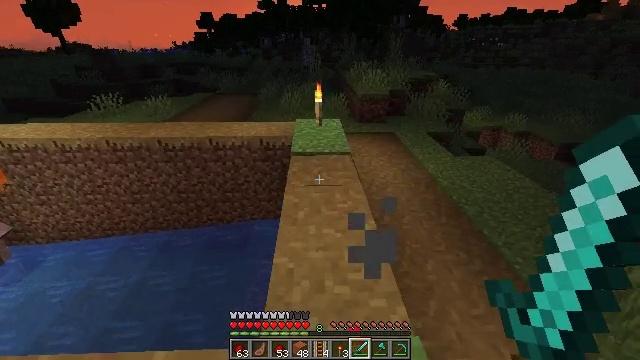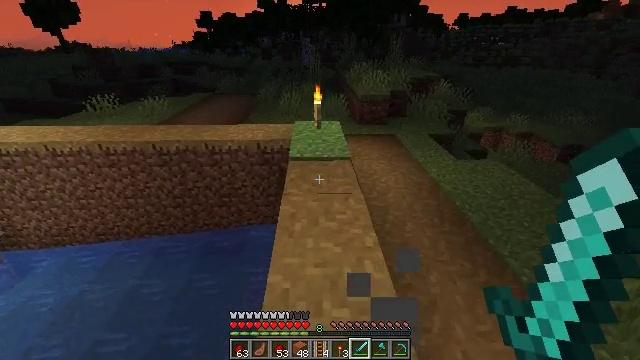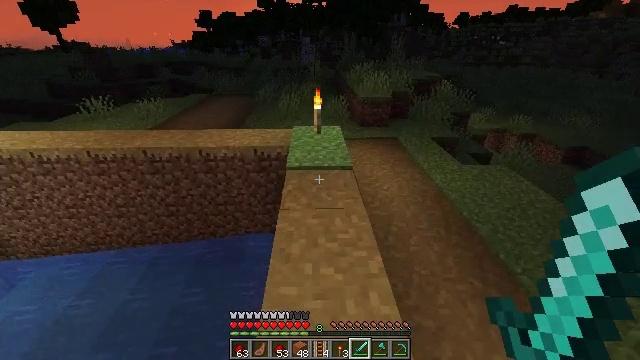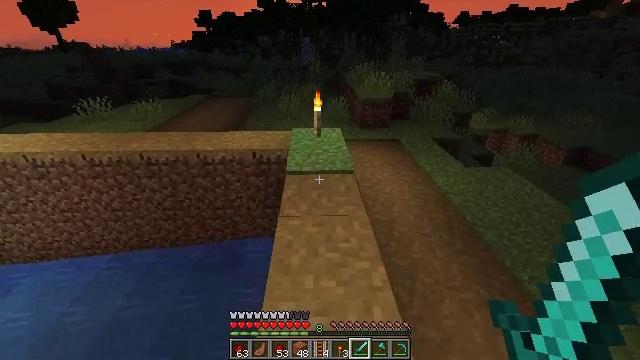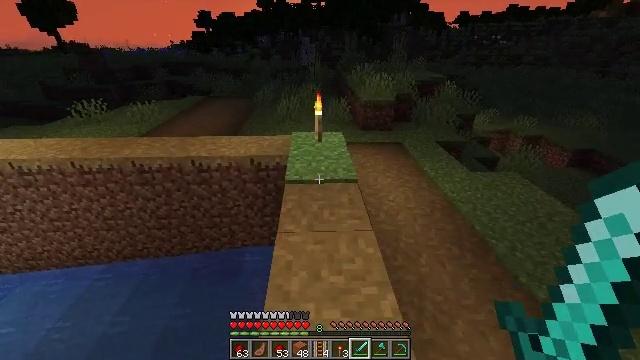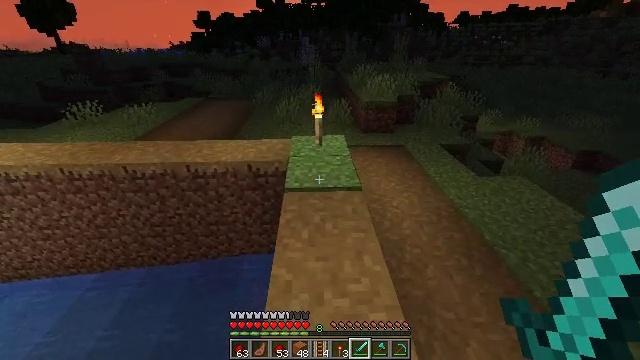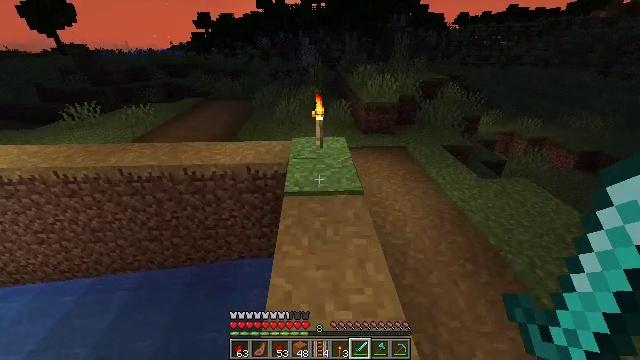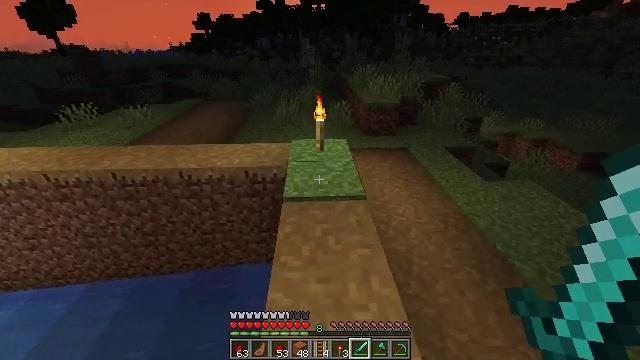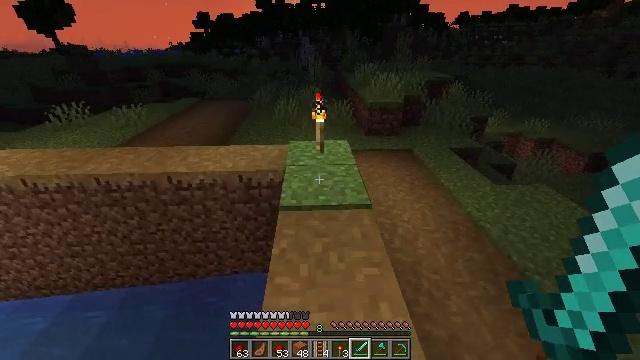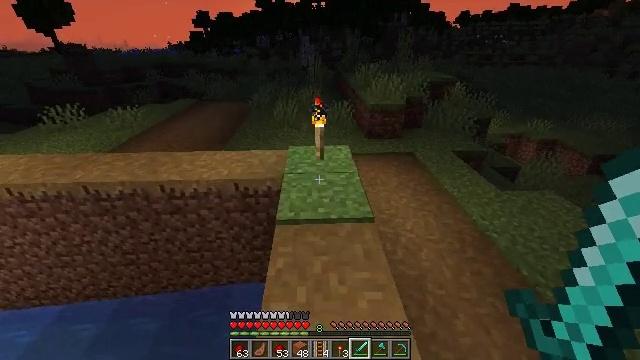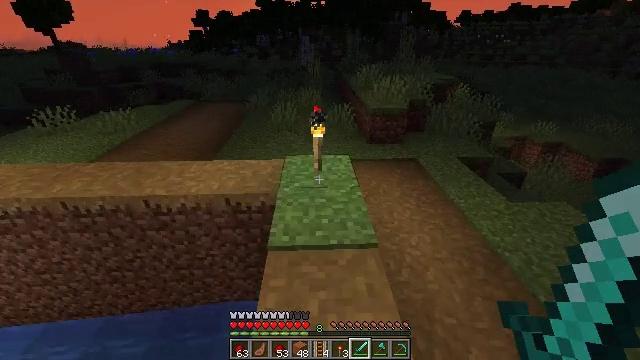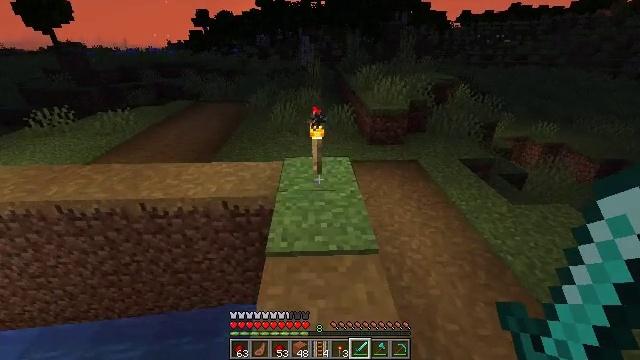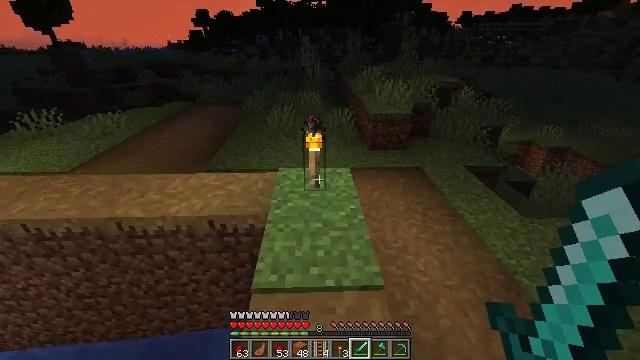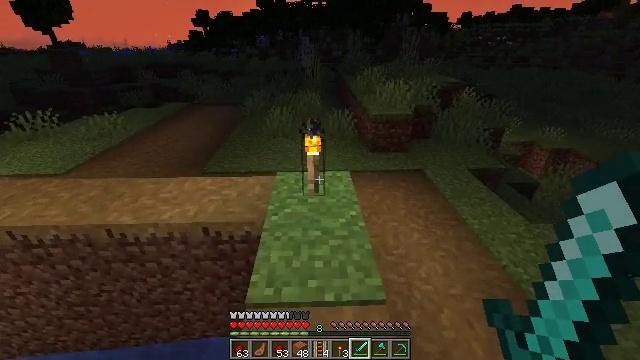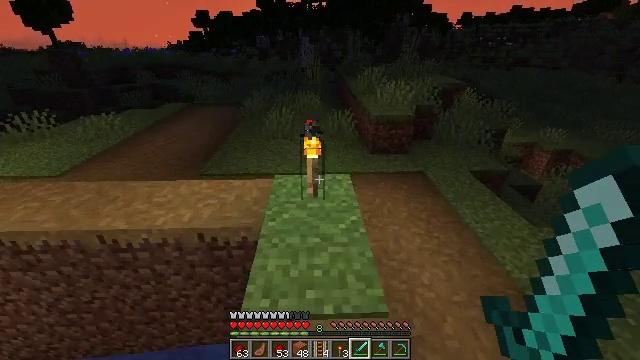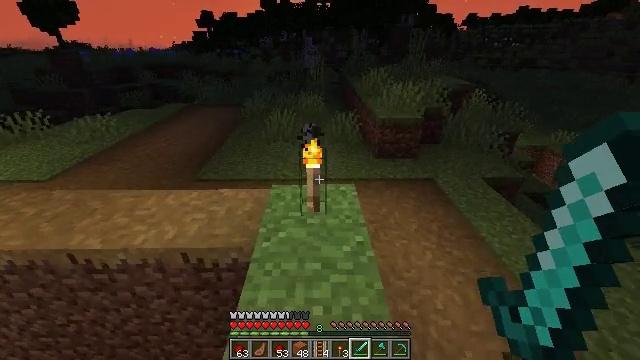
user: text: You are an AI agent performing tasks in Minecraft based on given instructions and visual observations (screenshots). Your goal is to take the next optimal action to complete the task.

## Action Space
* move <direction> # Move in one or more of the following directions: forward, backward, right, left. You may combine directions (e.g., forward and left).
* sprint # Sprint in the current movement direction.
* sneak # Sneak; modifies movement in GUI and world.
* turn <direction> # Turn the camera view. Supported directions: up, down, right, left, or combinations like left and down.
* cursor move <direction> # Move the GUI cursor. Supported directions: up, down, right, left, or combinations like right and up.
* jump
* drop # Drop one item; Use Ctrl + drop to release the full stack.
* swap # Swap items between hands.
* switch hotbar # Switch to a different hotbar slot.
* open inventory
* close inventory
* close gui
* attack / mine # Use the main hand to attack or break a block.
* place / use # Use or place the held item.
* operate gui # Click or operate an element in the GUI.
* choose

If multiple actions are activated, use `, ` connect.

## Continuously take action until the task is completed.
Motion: motion action
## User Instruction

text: Eliminate the villager.
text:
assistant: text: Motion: move forward
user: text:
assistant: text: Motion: move forward
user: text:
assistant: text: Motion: move forward
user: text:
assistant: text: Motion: move forward
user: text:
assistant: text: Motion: move forward
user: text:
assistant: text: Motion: move forward
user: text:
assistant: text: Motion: move forward
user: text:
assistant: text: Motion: move forward
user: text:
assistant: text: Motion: move forward
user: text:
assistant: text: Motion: move forward
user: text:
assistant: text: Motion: move forward
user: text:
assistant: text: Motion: move forward
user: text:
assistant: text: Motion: move forward
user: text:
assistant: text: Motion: move forward
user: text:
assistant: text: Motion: move forward
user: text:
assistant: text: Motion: move forward, turn left
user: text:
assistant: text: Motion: move forward, turn left and down
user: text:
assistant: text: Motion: move forward, turn left and down
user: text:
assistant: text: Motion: move forward, turn left and down
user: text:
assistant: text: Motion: move forward and move right, turn left
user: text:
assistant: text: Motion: move forward and move right, turn left
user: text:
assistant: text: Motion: move forward, turn left
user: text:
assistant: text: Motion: move forward, turn left
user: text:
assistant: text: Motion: move forward, turn left and up
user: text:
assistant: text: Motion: move forward
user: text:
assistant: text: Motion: move forward
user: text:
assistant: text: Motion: move forward
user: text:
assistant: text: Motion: move forward
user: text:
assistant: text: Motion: move forward
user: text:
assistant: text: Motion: move forward, turn left